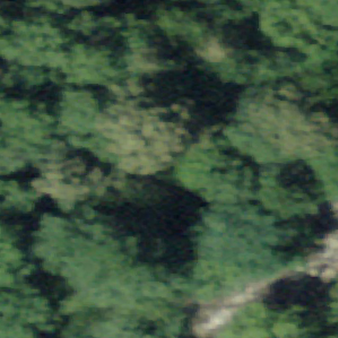
Label: other